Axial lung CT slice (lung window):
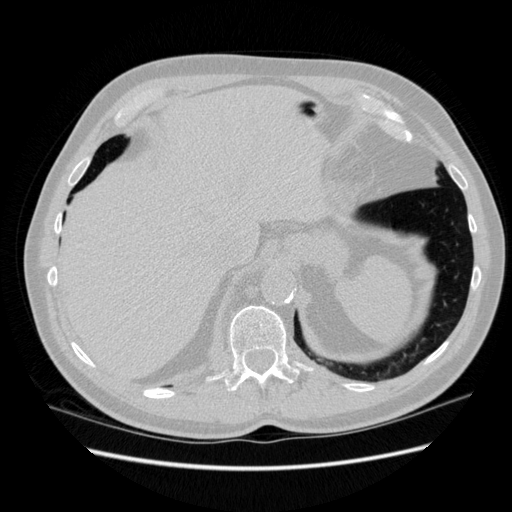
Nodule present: no